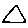
Label: triangle